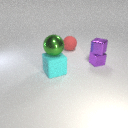
large red rubber sphere behind large cyan rubber cube